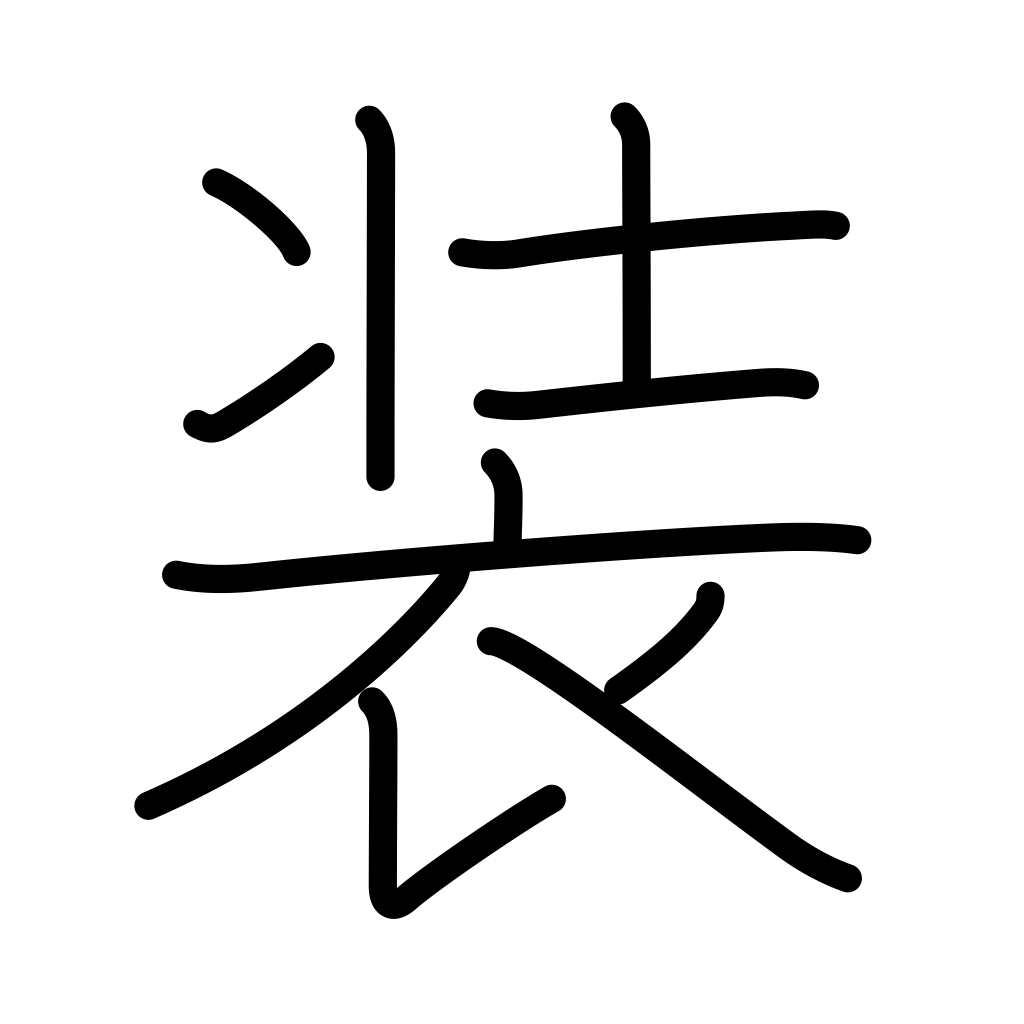
Meaning: attire, dress, pretend, disguise, profess